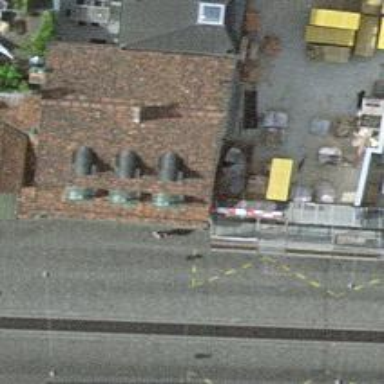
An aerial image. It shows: Asphalt footway with covered arcade.